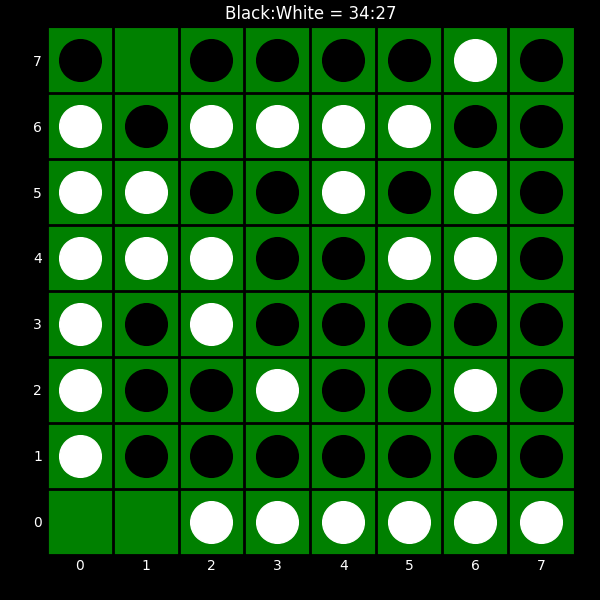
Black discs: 34
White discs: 27